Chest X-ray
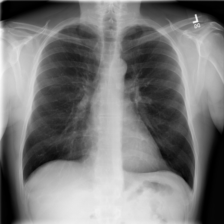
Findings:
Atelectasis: negative
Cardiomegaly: negative
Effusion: negative
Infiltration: negative
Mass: negative
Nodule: negative
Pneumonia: negative
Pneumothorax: negative
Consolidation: negative
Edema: negative
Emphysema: negative
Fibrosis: negative
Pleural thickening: negative
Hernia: negative